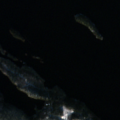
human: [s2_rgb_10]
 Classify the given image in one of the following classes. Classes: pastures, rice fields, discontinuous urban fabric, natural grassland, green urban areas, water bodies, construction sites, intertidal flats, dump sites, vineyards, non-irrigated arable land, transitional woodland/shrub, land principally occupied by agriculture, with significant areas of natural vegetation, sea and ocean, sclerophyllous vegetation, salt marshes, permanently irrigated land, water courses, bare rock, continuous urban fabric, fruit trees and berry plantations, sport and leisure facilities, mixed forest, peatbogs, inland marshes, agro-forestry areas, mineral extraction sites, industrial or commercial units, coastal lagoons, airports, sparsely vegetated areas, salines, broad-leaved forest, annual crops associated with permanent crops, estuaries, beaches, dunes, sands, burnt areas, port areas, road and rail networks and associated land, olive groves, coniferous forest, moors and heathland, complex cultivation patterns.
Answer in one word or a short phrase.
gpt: coniferous forest, mixed forest, water bodies